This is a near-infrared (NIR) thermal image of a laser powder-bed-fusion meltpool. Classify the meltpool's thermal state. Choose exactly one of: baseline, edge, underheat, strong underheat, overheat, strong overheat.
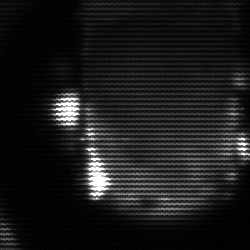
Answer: baseline